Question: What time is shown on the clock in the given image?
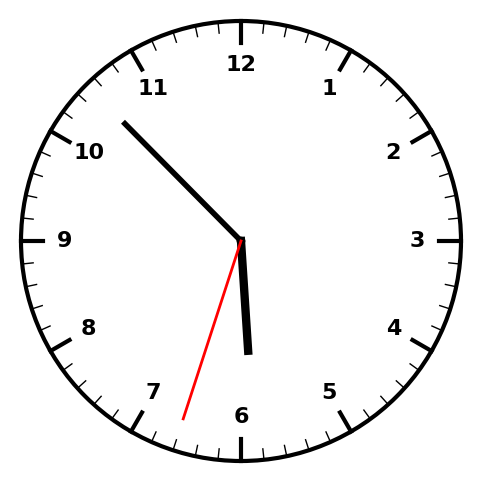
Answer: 05:52:33